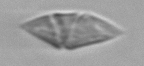
Label: Gyrodinium